Question: I've a VBA script as below.
'''
Sub AutoOpen()
ActiveDocument.Variables("LastOpen").Value = Now()
End Sub
Sub AutoClose()
Dim objFSO, objFolder, objTextFile, objFile
Dim strDirectory, strFile, strText
strDirectory = "d:\work"
strFile = "\work.csv"
' Create the File System Object
Set objFSO = CreateObject("Scripting.FileSystemObject")
' Check that the strDirectory folder exists
If objFSO.FolderExists(strDirectory) Then
Set objFolder = objFSO.GetFolder(strDirectory)
Else
Set objFolder = objFSO.CreateFolder(strDirectory)
Debug.Print "Just created " & strDirectory
End If
If objFSO.FileExists(strDirectory & strFile) Then
Set objFolder = objFSO.GetFolder(strDirectory)
Else
Set objFile = objFSO.CreateTextFile(strDirectory & strFile)
Debug.Print "Just created " & strDirectory & strFile
End If
Set objFile = Nothing
Set objFolder = Nothing
' OpenTextFile Method needs a Const value
' ForAppending = 8 ForReading = 1, ForWriting = 2
Const ForAppending = 8
Set objTextFile = objFSO.OpenTextFile(strDirectory & strFile, ForAppending, True)
'Build the string to write
strText = """" & ActiveDocument.FullName & """" & "," & ActiveDocument.Variables("LastOpen").Value & "," & Now()
' Writes strText every time you run this VBScript
objTextFile.WriteLine (strText)
objTextFile.Close
End Sub
'''
here the macro is running fine, but the problem is when i open and close my word document, though there are no changes done, it asks me if i would like to save the changes like below.

please let me know how can i avoid this save dialogue box, if there are no changes made in document.
here if i open a blank document and close it, even then this is getting triggered.
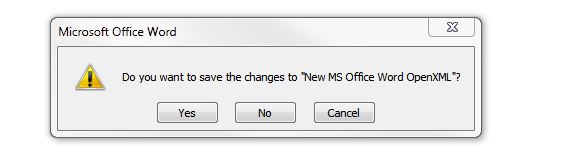
Answer: As mentioned in comments, the creation of the variable in AutoOpen is causing this behavior.
Include a 'Save' statement in AutoOpen:
'''
Sub AutoOpen()
ActiveDocument.Variables("LastOpen").Value = Now()
ThisDocument.Save
End Sub
'''
to avoid the Save prompt.